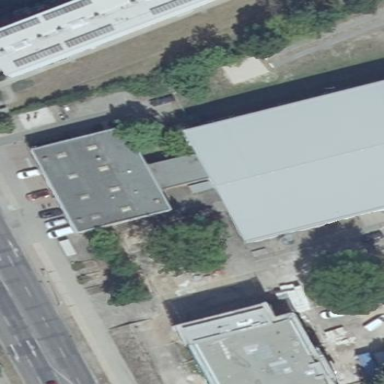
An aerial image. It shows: Commercial building with flat roof. The roof is covered with gray tar paper.